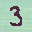
Label: 3